Question:
---
I am trying to realize the screen shown on the screenshot. But I cannot control the space between elements. I want it to be responsive but I guess I cannot manage the high res screen layout this time. The code is below and I have added a wireframe of the screen.
When adding some elements with prepend it always ruins my deams :)
link to file: <URL>
'''
![<div class="container-fluid">
<div class="row-fluid">
<div class="span8">
<h1>Formulate</h1>
</div>
<div class="span4 pull-right">&nbsp;</div>
</div>
<div class="row-fluid">
<form class="well span12">
<div class="row-fluid">
<div class="span12">
<label>Formula Name</label>
<input type="text" class="span8">
</div>
<div class="span8">&nbsp;</div>
</div>
<div class="row-fluid">
<div class="span3">
<label>My Label</label>
</div>
<div class="span3">
<div class="input-prepend">
<span class="add-on">@</span>
<input type="text" class="input-medium">
</div>
</div>
<div class="span3">+</div>
<div class="span3">
<select>
<option>Option 1</option>
<option>Option 2</option>
<option>Option 3</option>
</select>
</div>
</div>
<div class="row-fluid">
<div class="span3">
<label>My Label</label>
</div>
<div class="span3">
<div class="input-prepend">
<span class="add-on">@</span>
<input type="text" class="input-medium">
</div>
</div>
<div class="span3">+</div>
<div class="span3">
<select>
<option>Option 1</option>
<option>Option 2</option>
<option>Option 3</option>
</select>
</div>
</div>
<div class="row-fluid">
<div class="span3">
<label>My Label</label>
</div>
<div class="span3">
<div class="input-prepend">
<span class="add-on">@</span>
<input type="text" class="input-medium">
</div>
</div>
<div class="span3">+</div>
<div class="span3">
<select>
<option>Option 1</option>
<option>Option 2</option>
<option>Option 3</option>
</select>
</div>
</div>
<div class="row-fluid"></div>
<div class="row-fluid">
<div class="span3">
<label>My Label</label>
</div>
<div class="span3">
<div class="input-prepend">
<span class="add-on">@</span>
<input type="text" class="input-medium">
</div>
</div>
<div class="span3">+</div>
<div class="span3">
<select>
<option>Option 1</option>
<option>Option 2</option>
<option>Option 3</option>
</select>
</div>
</div>
<div class="row-fluid">
<div class="form-actions pull-right">
<button type="submit" class="btn btn-primary">Submit</button>
<input type="reset" class="btn" value="Reset">
</div>
</div>
</form>
</div>
</div>][3]
'''
Edit:
'''
<head>
<meta charset="utf-8">
<meta name="viewport" content="width=device-width, initial-scale=1.0">
<title>Pagetitle</title>
<link href="css/bootstrap.css" rel="stylesheet" type="text/css">
<link href="css/bootstrap-responsive.css" rel="stylesheet" type="text/css">
<!-- HTML5 shim for IE backwards compatibility -->
<!--[if lt IE 9]>
<script src="http://html5shim.googlecode.com/svn/trunk/html5.js"></script>
<![endif]-->
</head>
'''
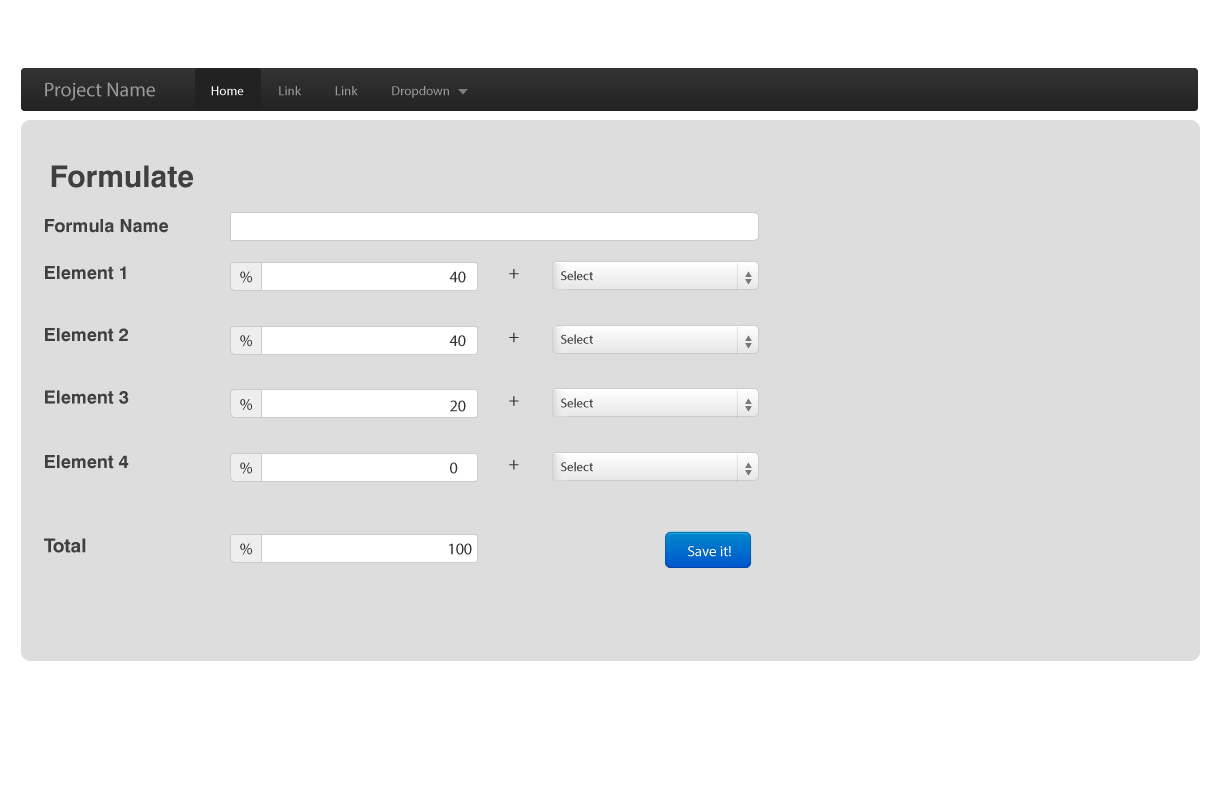
Answer: This appears to be related to <URL> that will be resolved in v3.
As per one of the comments in that link, for now you can use this jQuery snippet to resolve the issue:
'''
jQuery(function($) {
$(window).resize(function() {
$(".input-prepend, .input-append").each(function(index, group) {
var input = $("input", group).css('width', '');
$(".add-on, .btn", group).each(function() {
input.css('width', '-=' + $(this).outerWidth());
});
});
}).trigger('resize');
});
'''
And I'd recommend changing the class of your inputs to 'input-block-level'.
'''
<div class="row-fluid">
<div class="span3">
<label>My Label</label>
</div>
<div class="span3">
<div class="input-prepend">
<span class="add-on">@</span>
<input type="text" class="input-block-level"/>
</div>
</div>
<div class="span3">+</div>
<div class="span3">
<select class="input-block-level">
<option>Option 1</option>
<option>Option 2</option>
<option>Option 3</option>
</select>
</div>
</div>
'''
See this <URL> and how the first line of inputs now resizes correctly.